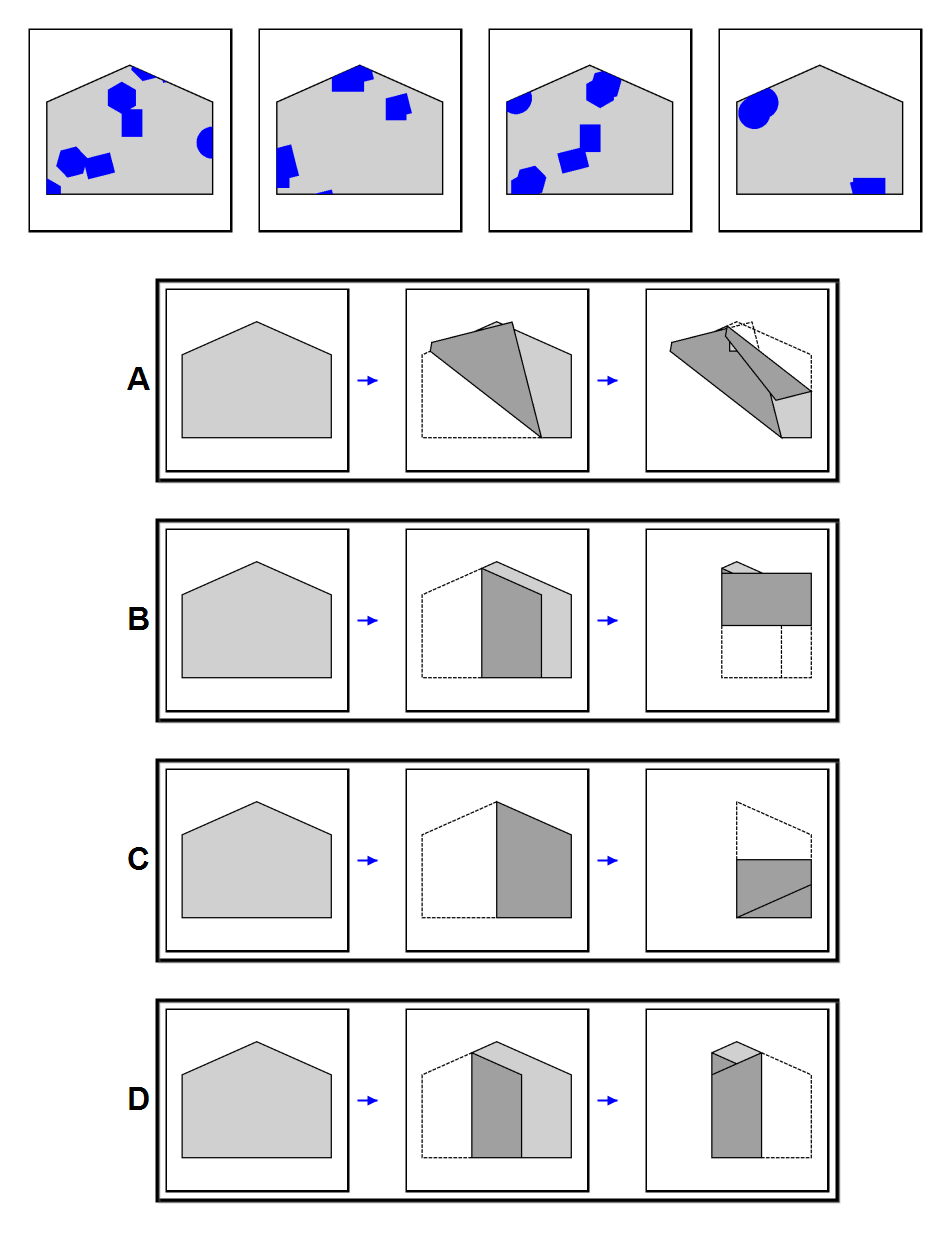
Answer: A